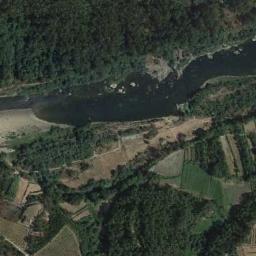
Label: river